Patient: sex F, age 56
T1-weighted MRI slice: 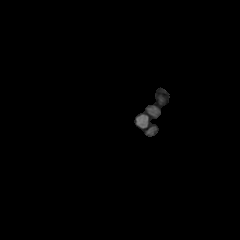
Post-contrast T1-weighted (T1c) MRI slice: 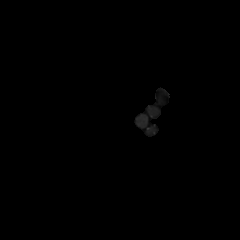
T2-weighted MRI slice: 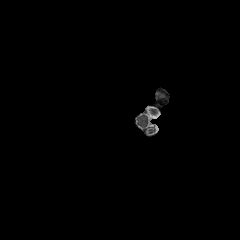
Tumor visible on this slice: no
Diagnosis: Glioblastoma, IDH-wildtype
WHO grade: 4